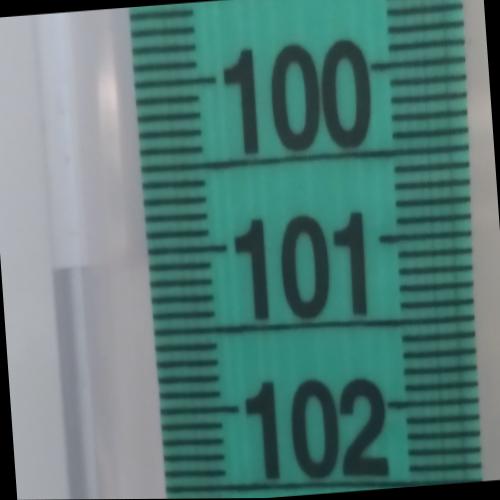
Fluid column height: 101.1 cm